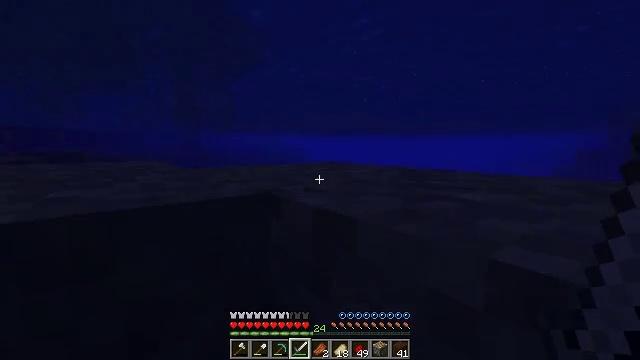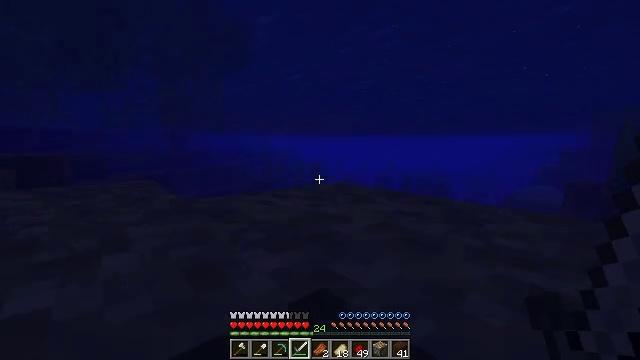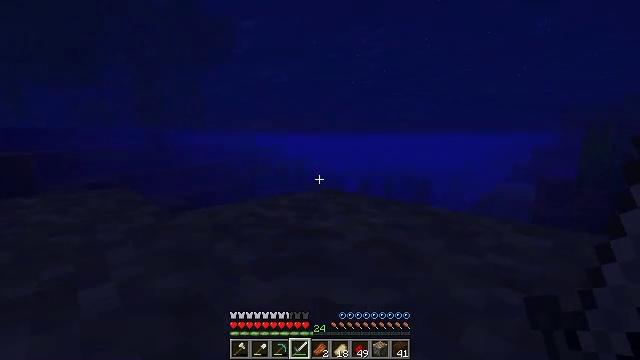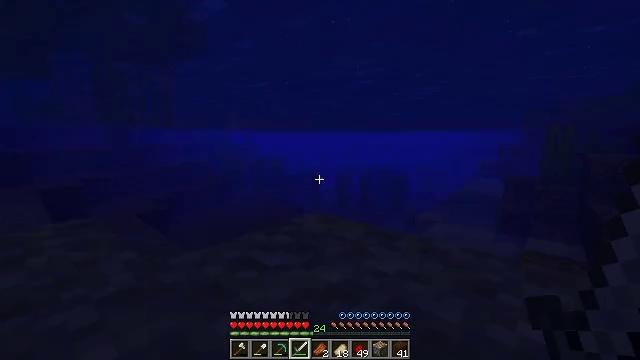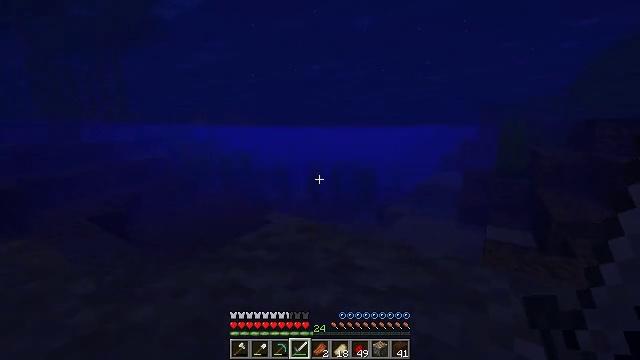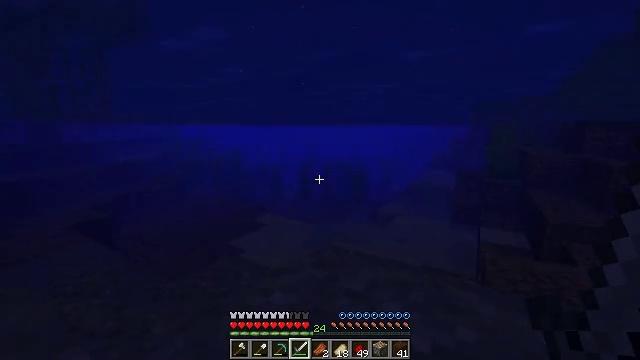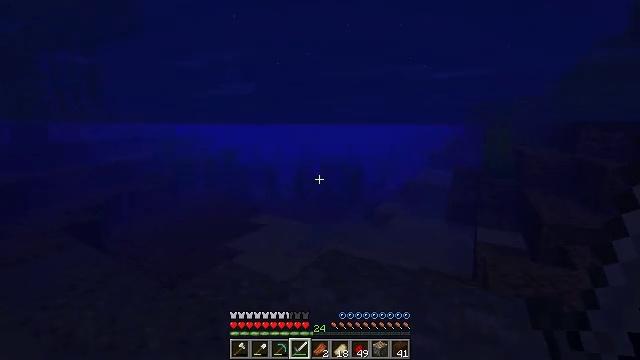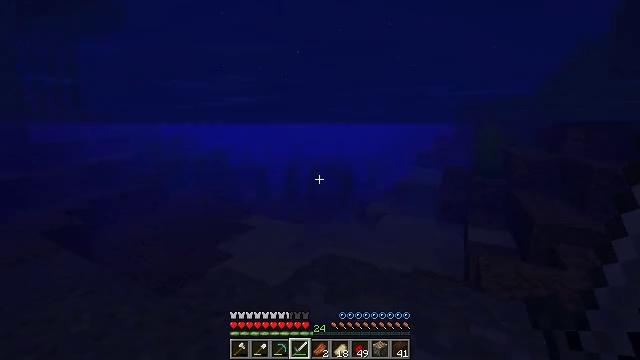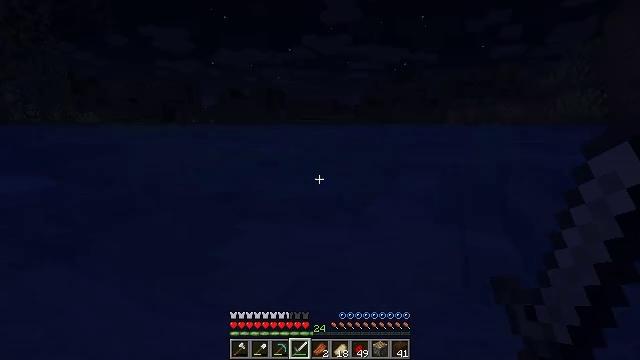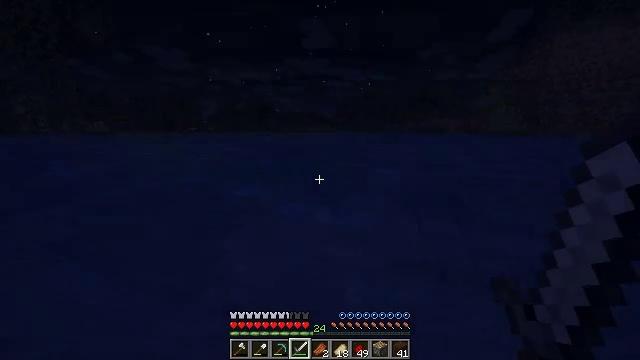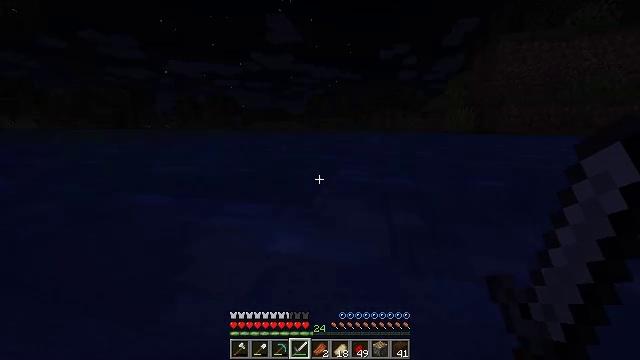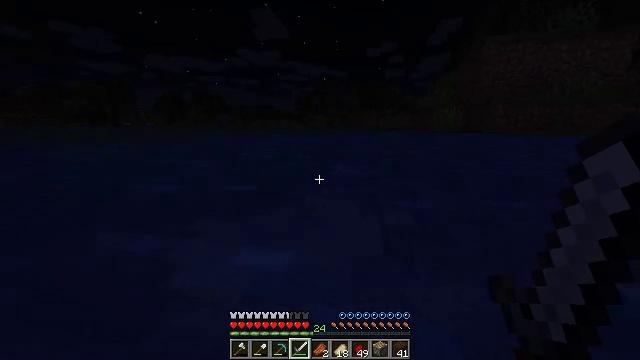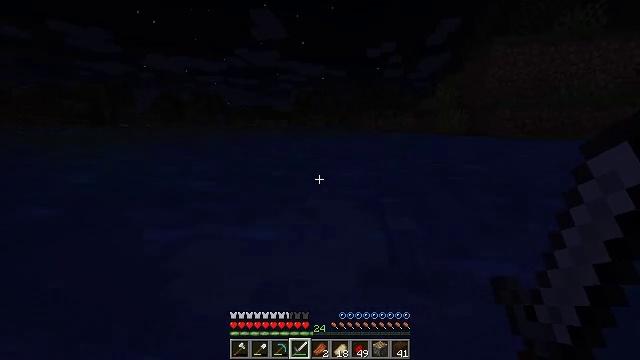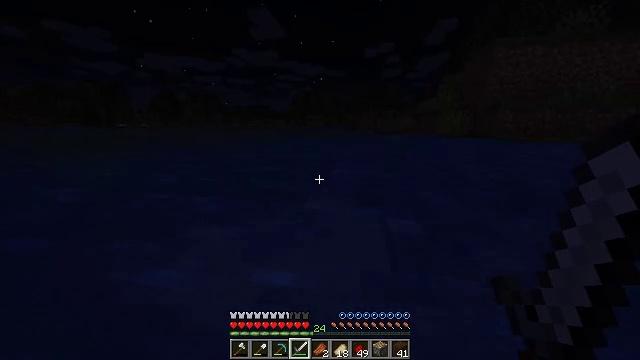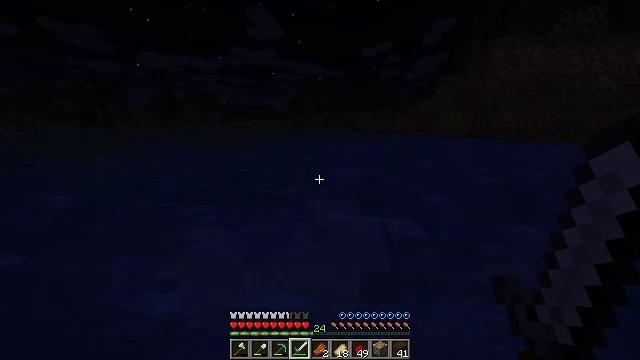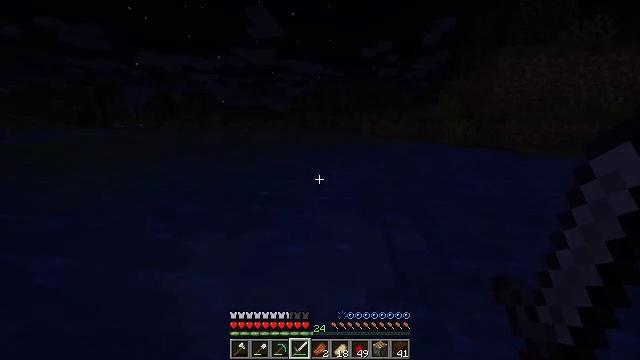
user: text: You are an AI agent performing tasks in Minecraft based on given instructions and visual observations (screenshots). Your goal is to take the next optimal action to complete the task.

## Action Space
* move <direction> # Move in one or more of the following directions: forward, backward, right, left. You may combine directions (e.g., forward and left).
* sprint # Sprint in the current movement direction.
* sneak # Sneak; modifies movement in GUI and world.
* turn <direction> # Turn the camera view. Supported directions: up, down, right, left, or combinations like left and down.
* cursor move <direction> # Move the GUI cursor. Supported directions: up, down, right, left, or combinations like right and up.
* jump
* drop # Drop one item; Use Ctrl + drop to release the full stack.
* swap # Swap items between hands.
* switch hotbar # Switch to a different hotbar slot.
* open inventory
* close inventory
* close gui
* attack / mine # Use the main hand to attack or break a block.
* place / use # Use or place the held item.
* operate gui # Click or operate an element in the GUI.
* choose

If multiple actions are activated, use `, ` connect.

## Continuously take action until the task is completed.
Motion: motion action
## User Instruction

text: Kill the slime.
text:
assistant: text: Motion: move forward, turn right, jump
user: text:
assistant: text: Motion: move forward, turn right, jump
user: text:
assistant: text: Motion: move forward, turn right and down, jump
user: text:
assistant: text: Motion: move forward, turn right and down, jump
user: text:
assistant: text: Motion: move forward, turn right, jump
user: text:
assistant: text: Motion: move forward, turn right, jump
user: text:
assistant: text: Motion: move forward, sprint, turn right, jump
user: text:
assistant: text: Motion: move forward, sprint, turn right, jump
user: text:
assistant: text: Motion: move forward, sprint, turn right, jump
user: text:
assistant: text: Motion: move forward, sprint, turn right, jump
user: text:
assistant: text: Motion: move forward, sprint, turn right, jump
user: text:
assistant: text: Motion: move forward, jump
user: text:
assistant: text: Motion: move forward, jump
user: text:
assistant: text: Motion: move forward
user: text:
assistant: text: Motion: move forward
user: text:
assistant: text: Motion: move forward, turn right
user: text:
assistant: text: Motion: move forward, turn right
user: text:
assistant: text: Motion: move forward
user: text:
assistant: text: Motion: move forward
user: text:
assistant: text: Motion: move forward
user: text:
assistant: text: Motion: move forward
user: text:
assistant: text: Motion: move forward
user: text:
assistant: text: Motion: move forward
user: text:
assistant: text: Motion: move forward
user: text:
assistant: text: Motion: move forward
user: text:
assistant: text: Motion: move forward
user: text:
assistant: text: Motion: move forward, turn right
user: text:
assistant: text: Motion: move forward, sprint
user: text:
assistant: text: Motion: move forward, sprint
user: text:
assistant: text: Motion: move forward, sprint